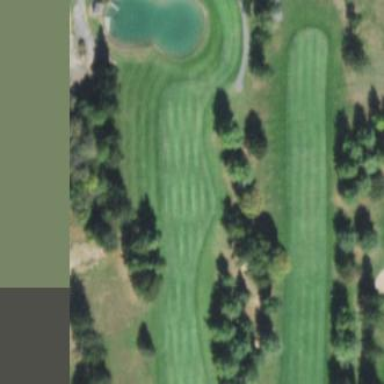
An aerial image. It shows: Grassy area designated as golf fairway.